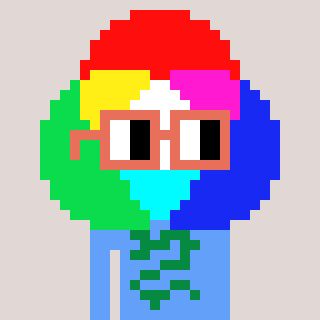
a pixel art character with square orange glasses, a color circle-shaped head and a blue-colored body on a warm background